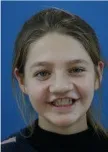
2019. Flaws in the vertical midface and differences in the distance between the top and bottom eyelids have become apparent during the secondary growth spurt.
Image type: medical_photograph (oral_photograph)